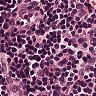
Metastatic tissue present: no